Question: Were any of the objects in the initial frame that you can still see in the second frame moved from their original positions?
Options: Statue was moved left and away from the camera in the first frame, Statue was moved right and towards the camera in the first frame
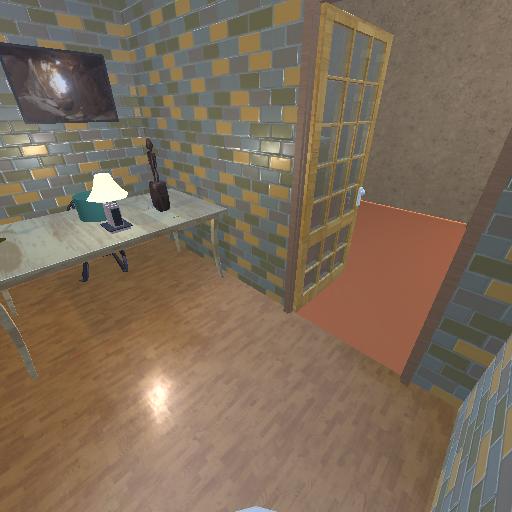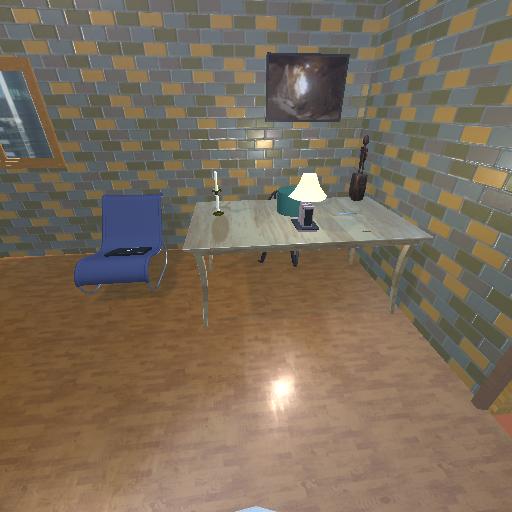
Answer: Statue was moved left and away from the camera in the first frame